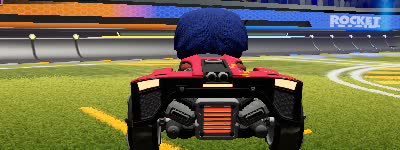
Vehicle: breakout